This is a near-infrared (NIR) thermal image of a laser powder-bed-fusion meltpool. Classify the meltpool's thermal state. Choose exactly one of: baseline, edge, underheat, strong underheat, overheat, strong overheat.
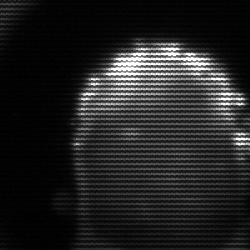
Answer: baseline